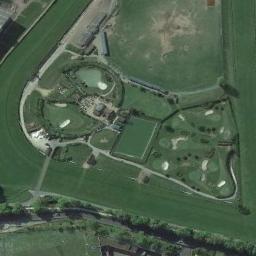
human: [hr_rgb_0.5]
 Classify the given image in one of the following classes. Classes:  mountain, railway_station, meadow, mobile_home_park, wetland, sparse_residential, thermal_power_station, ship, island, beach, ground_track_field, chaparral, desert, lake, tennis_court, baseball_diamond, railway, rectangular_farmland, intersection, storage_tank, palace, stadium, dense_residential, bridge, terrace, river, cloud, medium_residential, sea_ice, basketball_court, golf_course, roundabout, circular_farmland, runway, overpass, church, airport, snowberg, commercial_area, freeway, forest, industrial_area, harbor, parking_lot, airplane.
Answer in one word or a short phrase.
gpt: golf_course